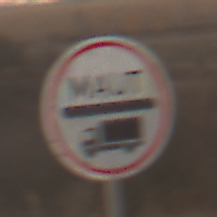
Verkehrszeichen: Mautpflicht
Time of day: SunriseSunset
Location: Outdoor (Nature)
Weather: PartlyCloudy
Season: NotSpecified
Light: Natural